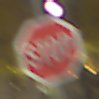
Verkehrszeichen: Stop
Umgebung: Outdoor, Urban
Tageszeit: Night
Wetter: Clear
Licht: Artificial
Jahreszeit: NotSpecified
Kontrast: HighContrast